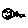
Label: smiley face